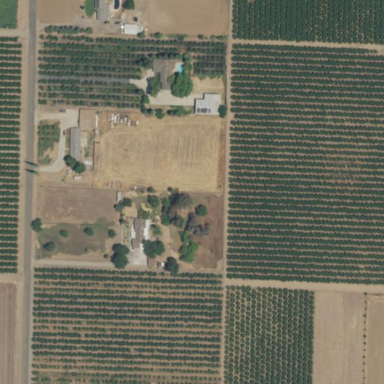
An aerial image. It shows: Orchard.